Aerial crown-view tile of a tropical tree (Barro Colorado Island, Panama), acquired 20240918:
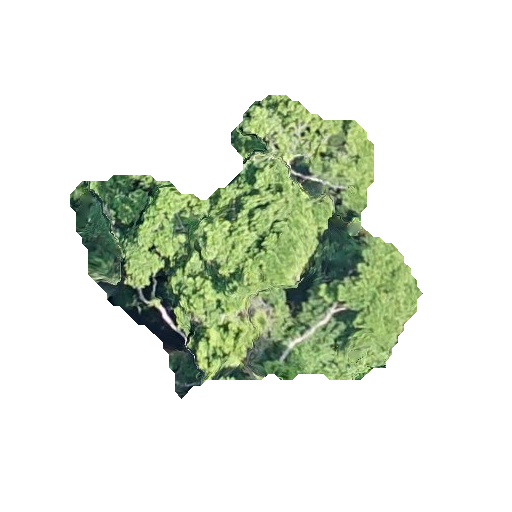
Species: Terminalia amazonia
GBIF accepted scientific name: Terminalia amazonica
Crown area: 99.485 m²